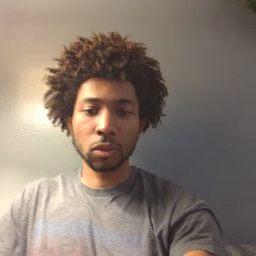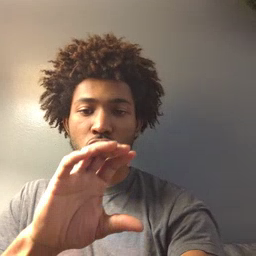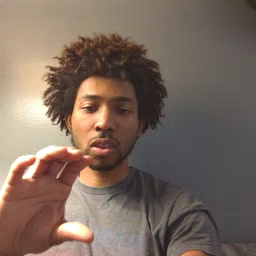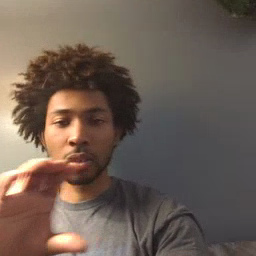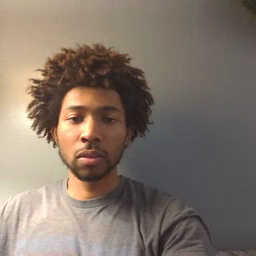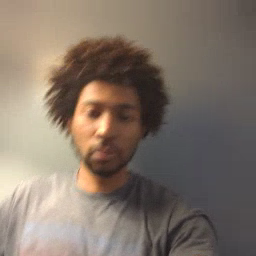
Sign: chocolate